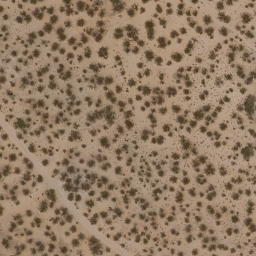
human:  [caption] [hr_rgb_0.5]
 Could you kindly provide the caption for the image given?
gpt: Lots of plants scattered in the loess ground. .

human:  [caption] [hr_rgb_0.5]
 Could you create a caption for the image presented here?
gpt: Lots of plants scattered on the ground. .

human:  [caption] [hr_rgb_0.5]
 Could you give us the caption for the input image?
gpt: This is a chaparral .

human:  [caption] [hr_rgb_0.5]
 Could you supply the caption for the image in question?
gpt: There are some grey plants scattered on the ground .

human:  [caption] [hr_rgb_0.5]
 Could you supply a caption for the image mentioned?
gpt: Some grey plants are scattered in the loess ground .